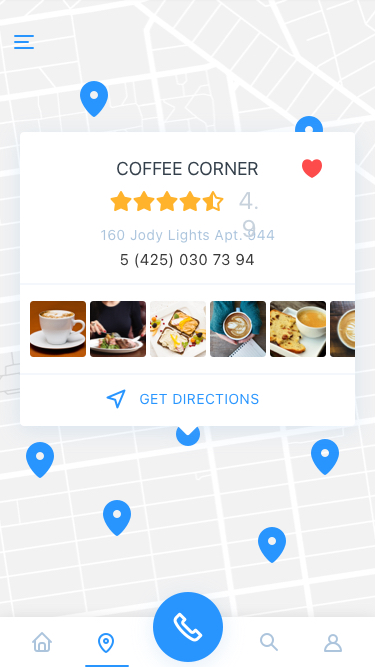
Text in this UI design:
160 Jody Lights Apt. 944
5 (425) 030 73 94
Coffee corner
4.9
Get directions